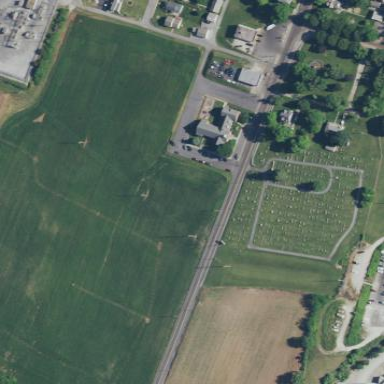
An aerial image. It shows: Graveyard.